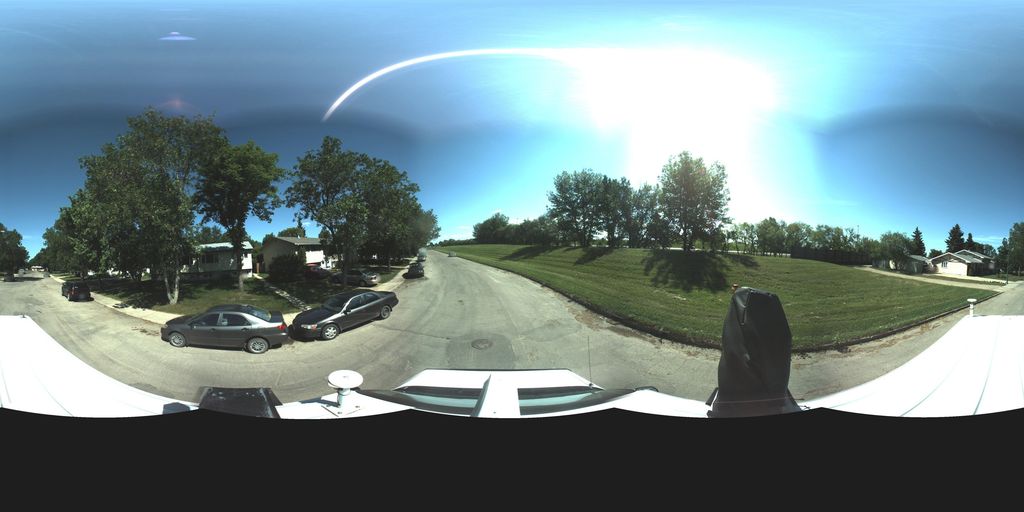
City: saskatoon